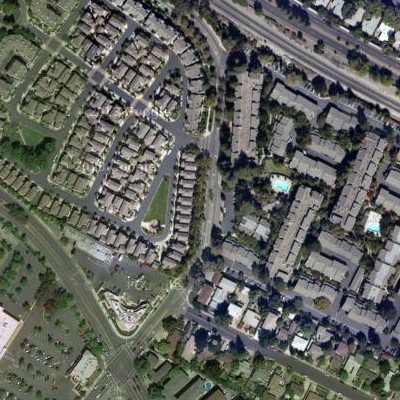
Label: fResident